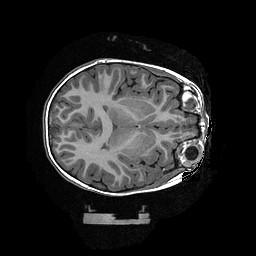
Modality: T1w
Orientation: axial
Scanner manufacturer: ge
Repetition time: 0.008096 s
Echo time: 0.00318 s